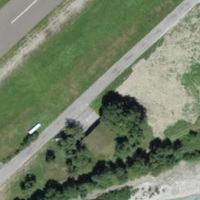
EUNIS habitat code: 57
Species observed at this site:
Carduus personata